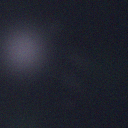
Screen state: off